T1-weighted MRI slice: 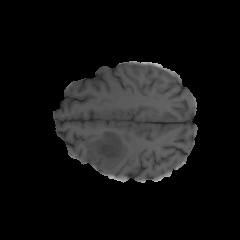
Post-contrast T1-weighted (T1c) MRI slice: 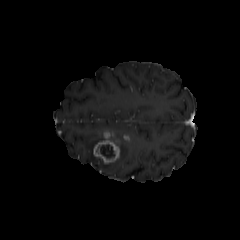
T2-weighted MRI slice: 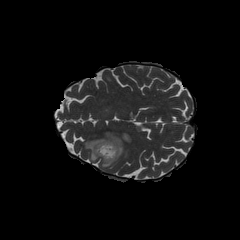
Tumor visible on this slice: yes